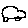
Label: car